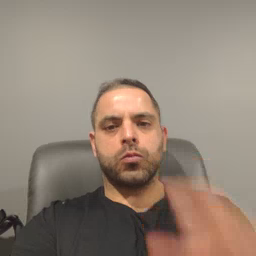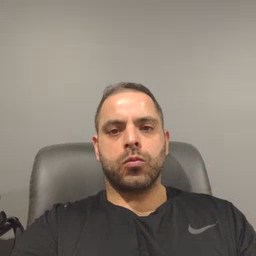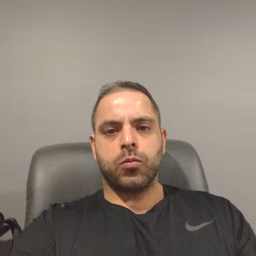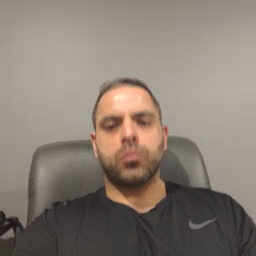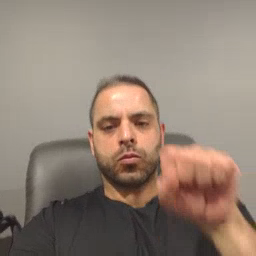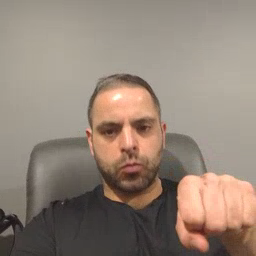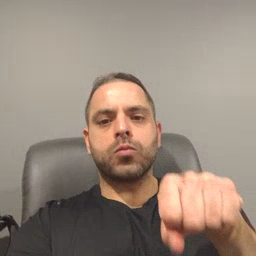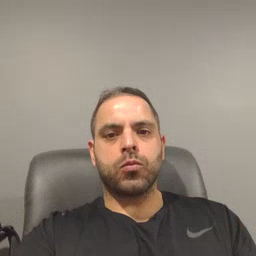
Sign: can